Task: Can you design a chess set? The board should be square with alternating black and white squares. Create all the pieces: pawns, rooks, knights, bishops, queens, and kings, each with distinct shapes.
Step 5534:
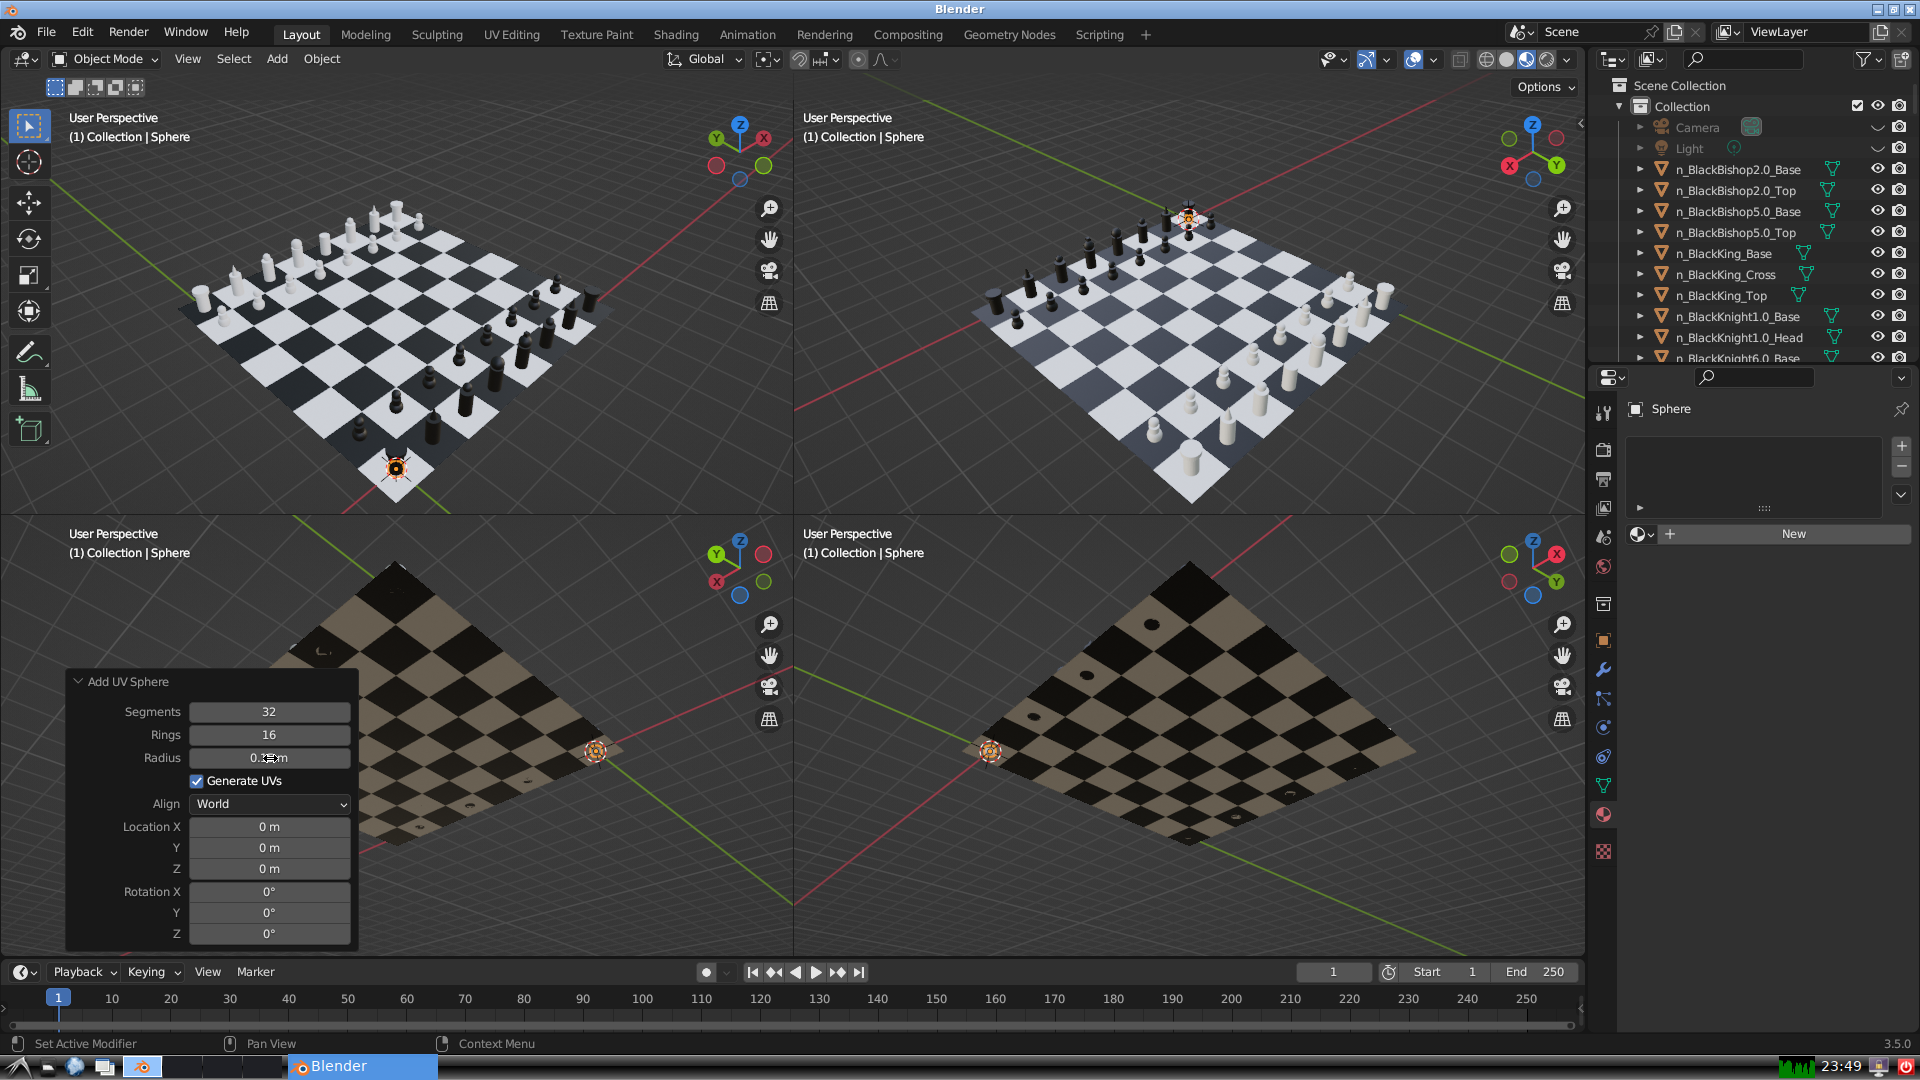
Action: {"mouse_move": [960, 540]}